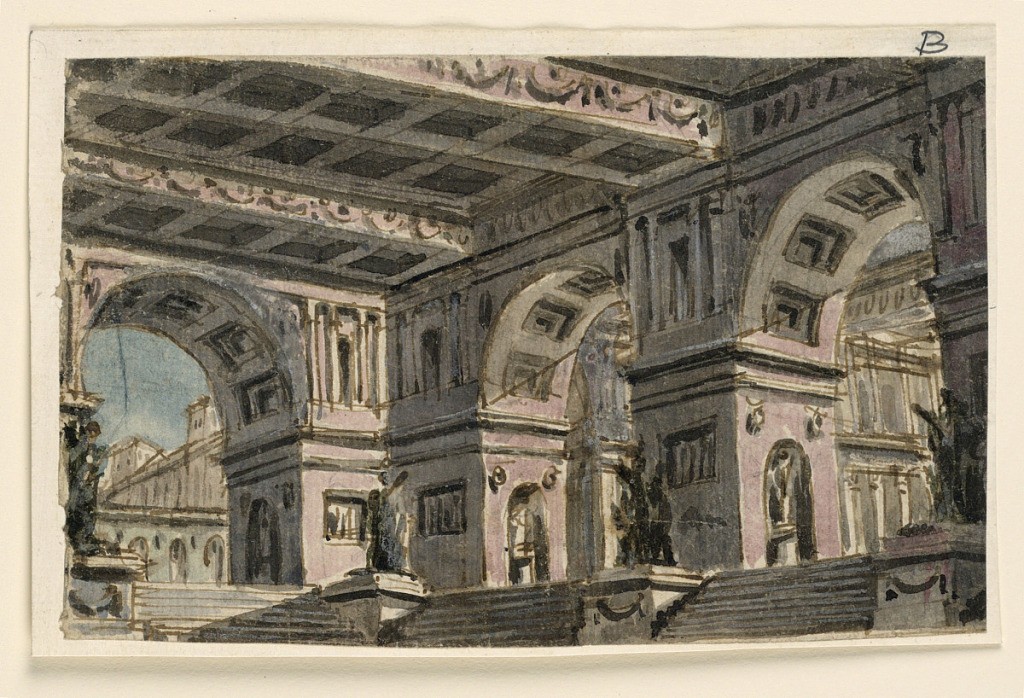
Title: Stage Design, Palace Atrium
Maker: Angelo Toselli, ca. 1765? – 1826
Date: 1815–30
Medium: Pen and brown ink, brush and watercolor on paper
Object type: Drawing
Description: Horizontal rectangle. A hall with a coffered ceiling. At left, stairs leading tot he street; at right, stairs leading to another hall. Pedestals with groups of figural sculptures in the space between the steps.